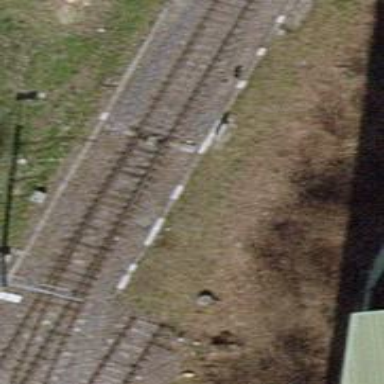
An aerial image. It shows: Railway switch.